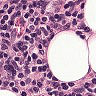
Metastatic tissue present: no